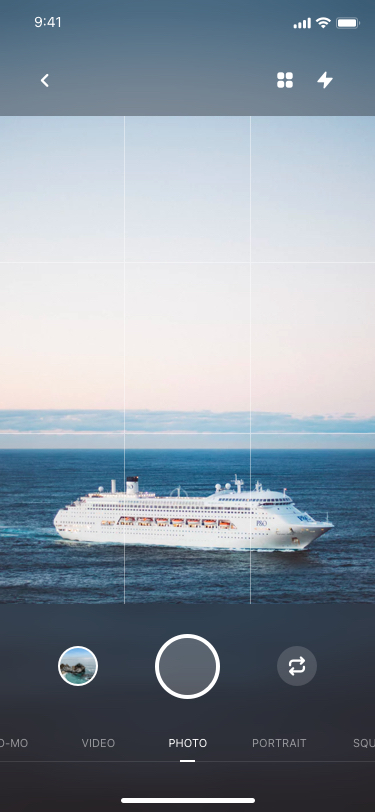
Text in this UI design:
VIDEO
PORTRAIT
SQUARE
PHOTO